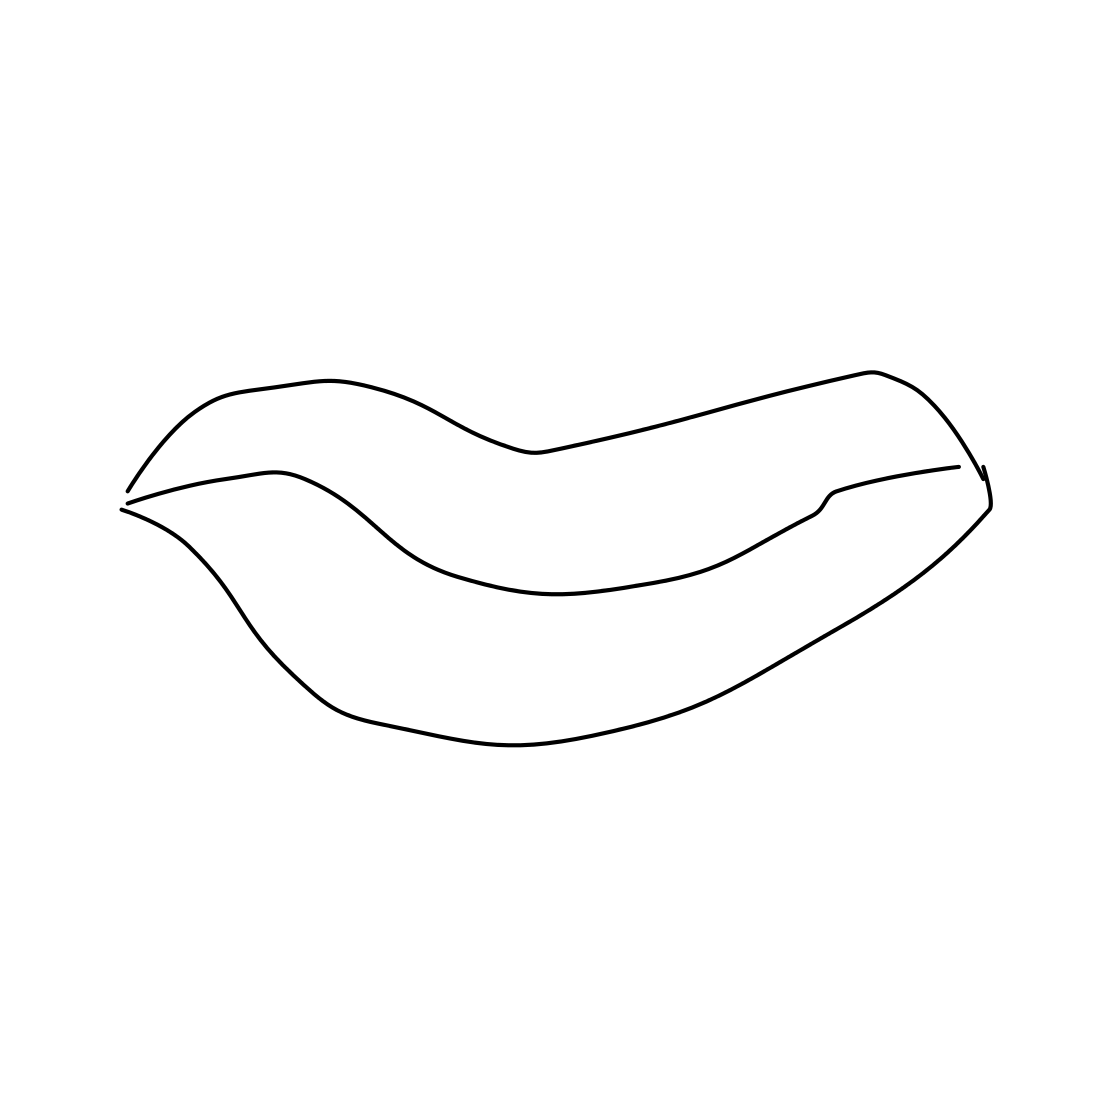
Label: mouth